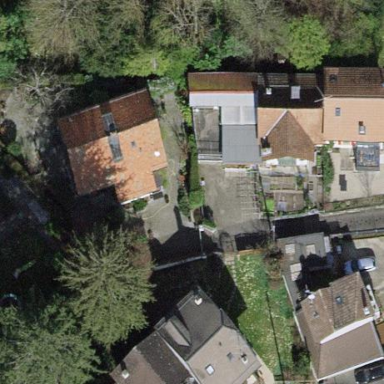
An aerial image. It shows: Garden enclosed by fence.